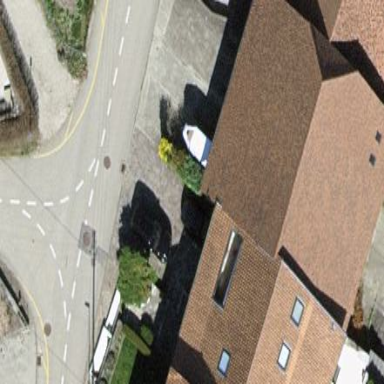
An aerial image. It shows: Residential building.